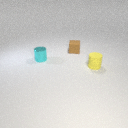
small brown rubber cube to the right of small cyan metal cylinder